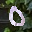
Label: 0